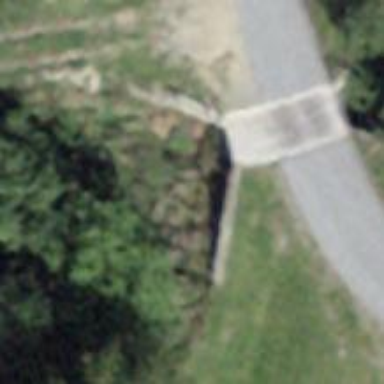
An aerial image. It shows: Culvert tunnel.